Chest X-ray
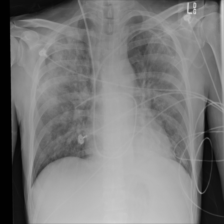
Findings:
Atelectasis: negative
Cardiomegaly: negative
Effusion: negative
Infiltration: negative
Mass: negative
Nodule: negative
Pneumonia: negative
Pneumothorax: negative
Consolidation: positive
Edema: negative
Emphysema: negative
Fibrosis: negative
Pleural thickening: negative
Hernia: negative